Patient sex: F
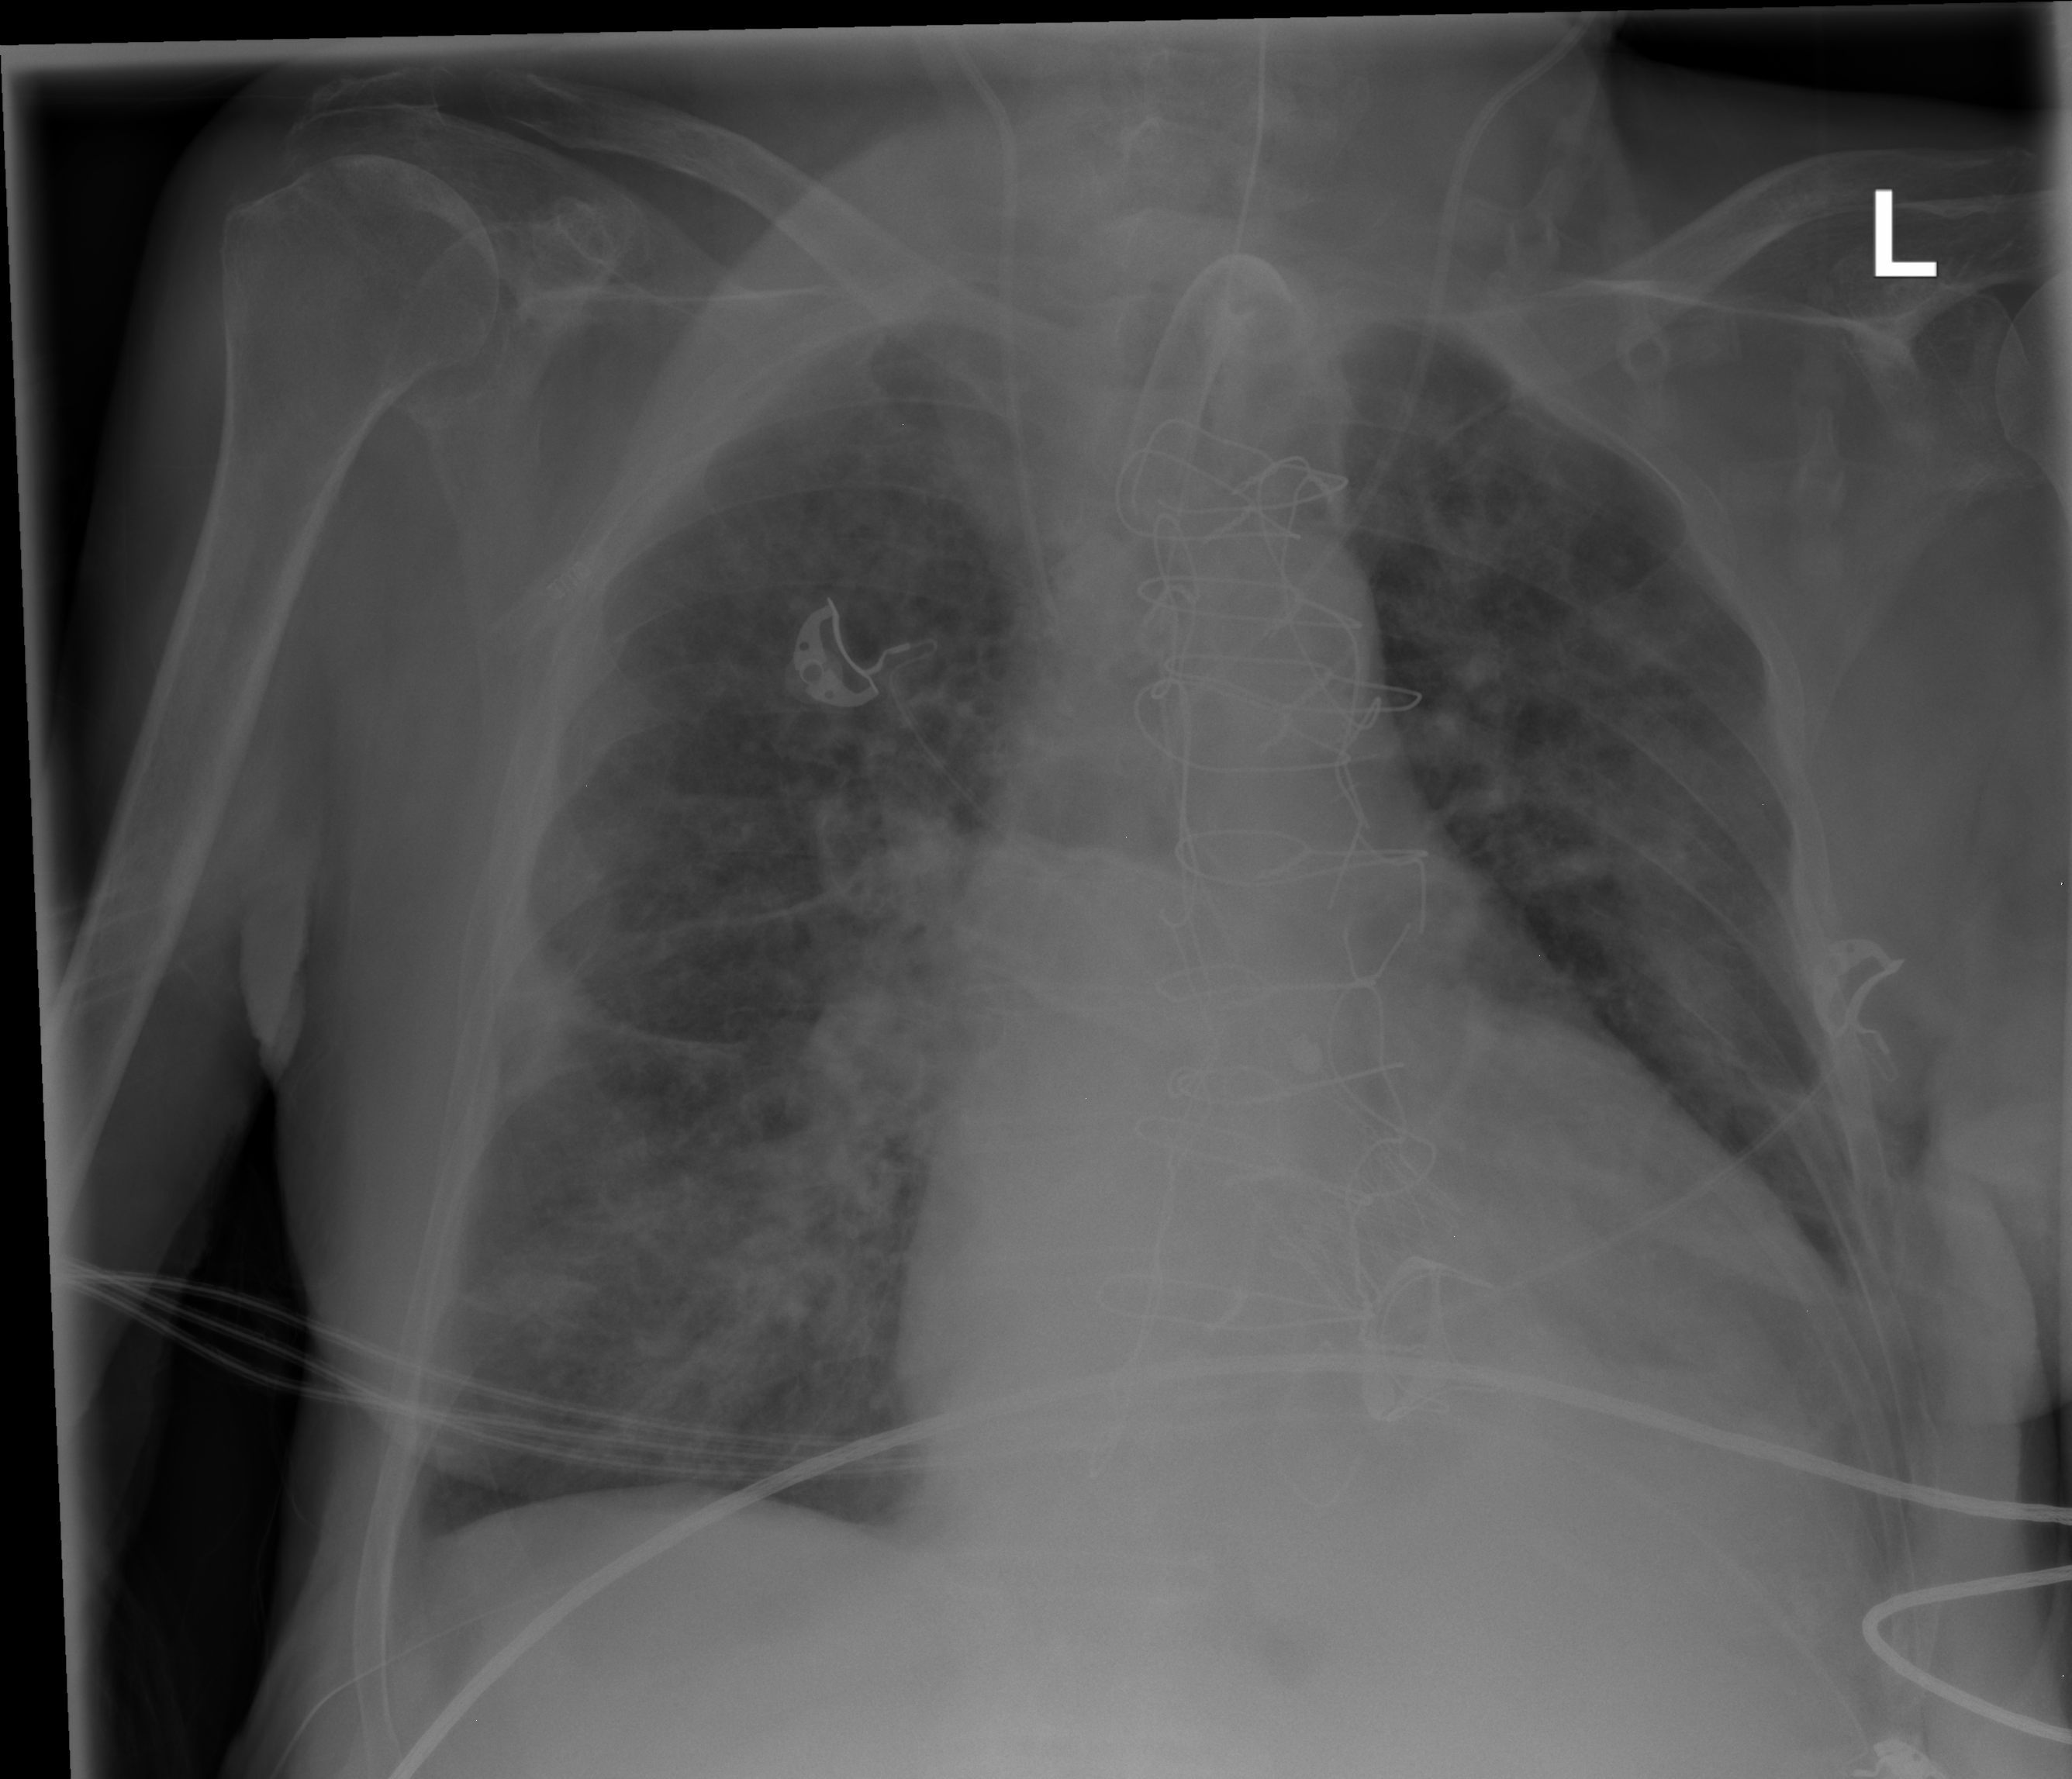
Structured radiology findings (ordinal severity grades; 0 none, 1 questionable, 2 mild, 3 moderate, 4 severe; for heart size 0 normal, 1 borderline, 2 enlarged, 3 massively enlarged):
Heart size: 2
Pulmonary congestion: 3
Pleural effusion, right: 0
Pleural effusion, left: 1
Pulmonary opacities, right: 3
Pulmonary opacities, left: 3
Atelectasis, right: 2
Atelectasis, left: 2